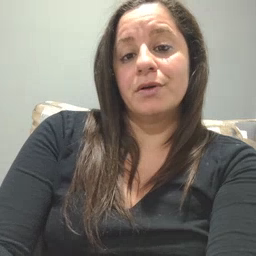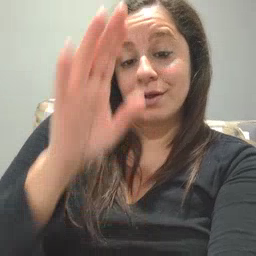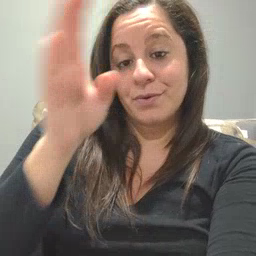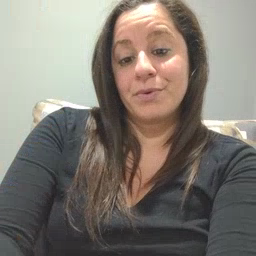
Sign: hello